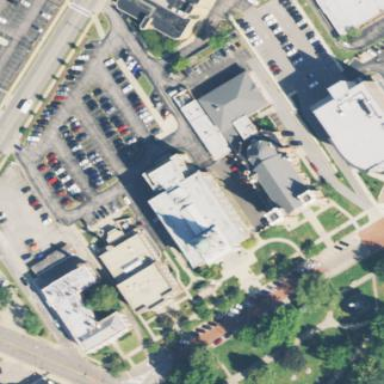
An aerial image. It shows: Courthouse building.